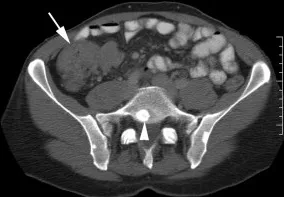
A) Imaging shows a well defined caecal tumour (arrow) with evidence of vertebral metastasis (arrowhead).
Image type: radiology (ct)